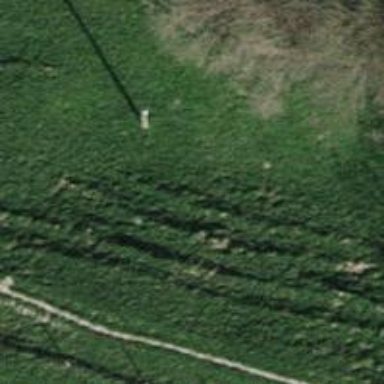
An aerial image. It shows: Power pole.